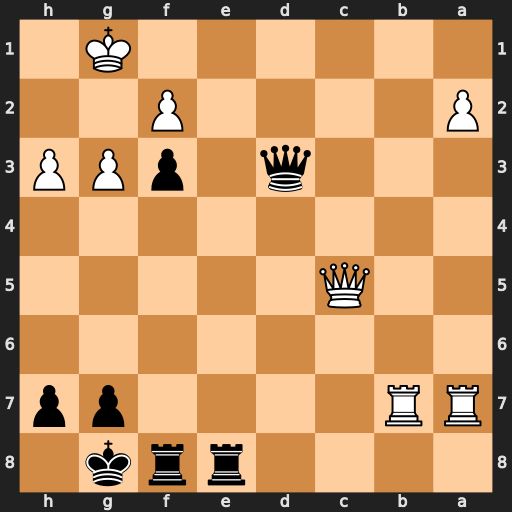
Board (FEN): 4rrk1/RR4pp/8/2Q5/8/3q1pPP/P4P2/6K1
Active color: b
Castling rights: -
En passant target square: -
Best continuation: Re1+ Kh2 Rh1+ Kxh1 Qf1+ Kh2 Qg2#